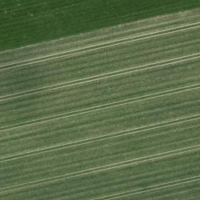
EUNIS habitat code: 52
Species observed at this site:
Numenius arquata
Corvus corone
Anthus trivialis
Cyanistes caeruleus
Oenanthe oenanthe
Sturnus vulgaris
Chloris chloris
Dendrocopos major
Streptopelia decaocto
Corvus frugilegus
Fringilla coelebs
Passer domesticus
Buteo buteo
Sylvia atricapilla
Carduelis carduelis
Turdus merula
Columba palumbus
Phylloscopus collybita
Coracias garrulus
Saxicola rubetra
Parus major
Hirundo rustica
Milvus milvus
Pica pica
Phoenicurus ochruros
Columba livia
Falco tinnunculus
Motacilla alba
Delichon urbicum